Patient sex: M
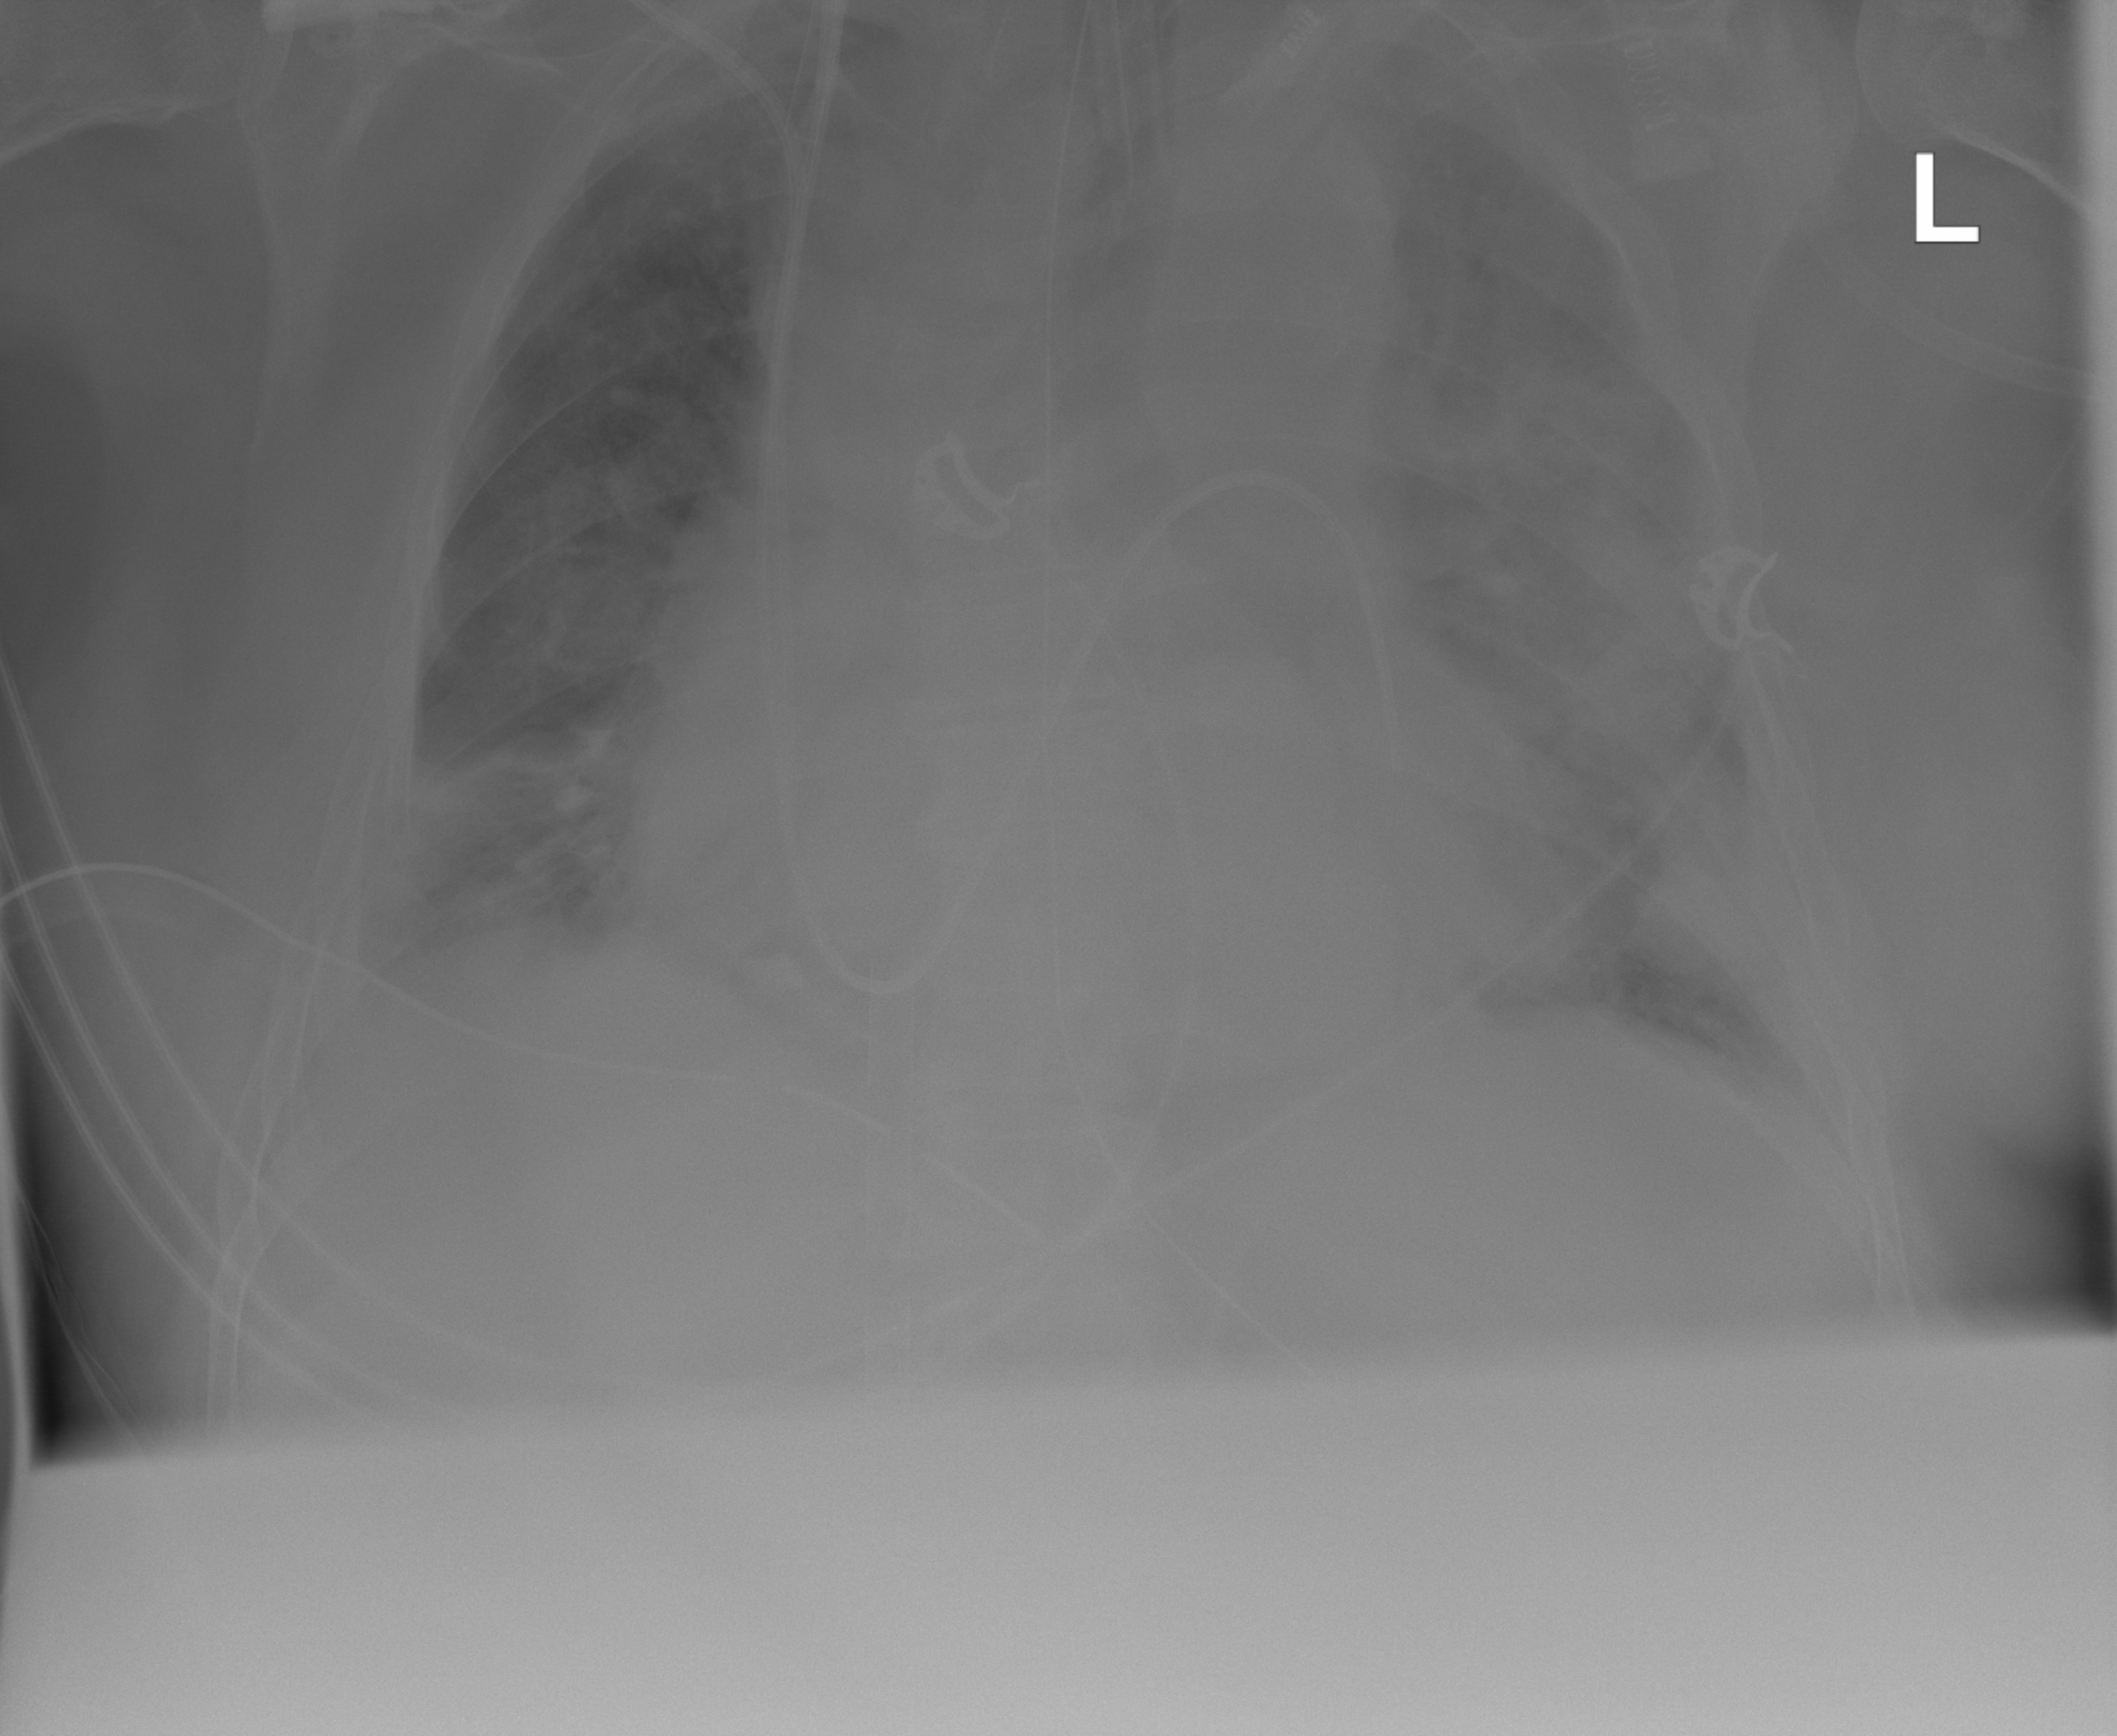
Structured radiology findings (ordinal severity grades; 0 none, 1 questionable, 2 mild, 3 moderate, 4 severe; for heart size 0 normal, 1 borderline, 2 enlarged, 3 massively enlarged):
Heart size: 2
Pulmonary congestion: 2
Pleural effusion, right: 1
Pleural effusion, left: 1
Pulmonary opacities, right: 2
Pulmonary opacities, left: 2
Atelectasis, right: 3
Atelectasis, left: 3